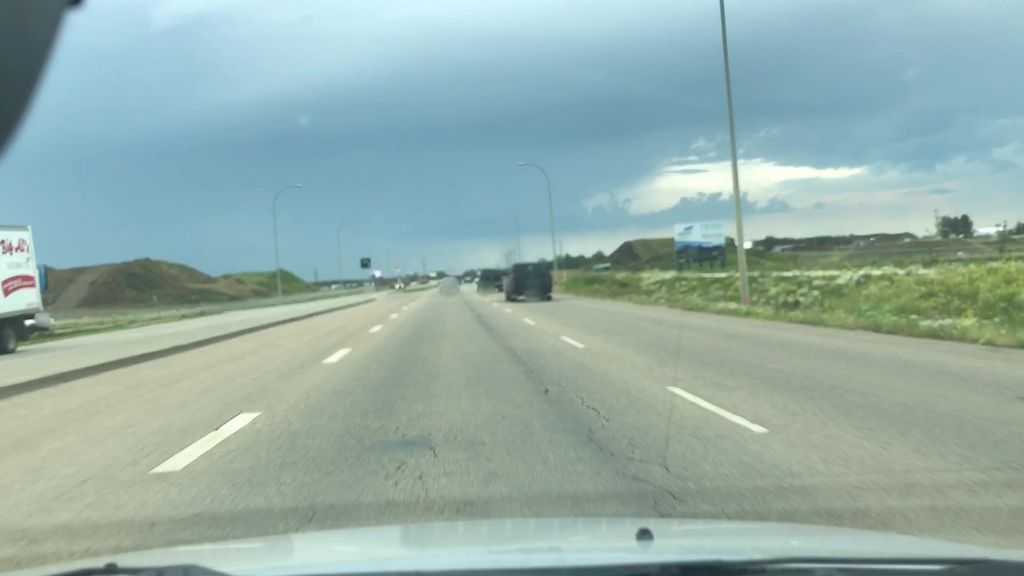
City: edmonton